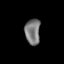
Tissue: lung
Cell type: Epithelial cells
Senescence score: 0.2424
Nuclear area (px): 380
Mean DAPI intensity: 124.082